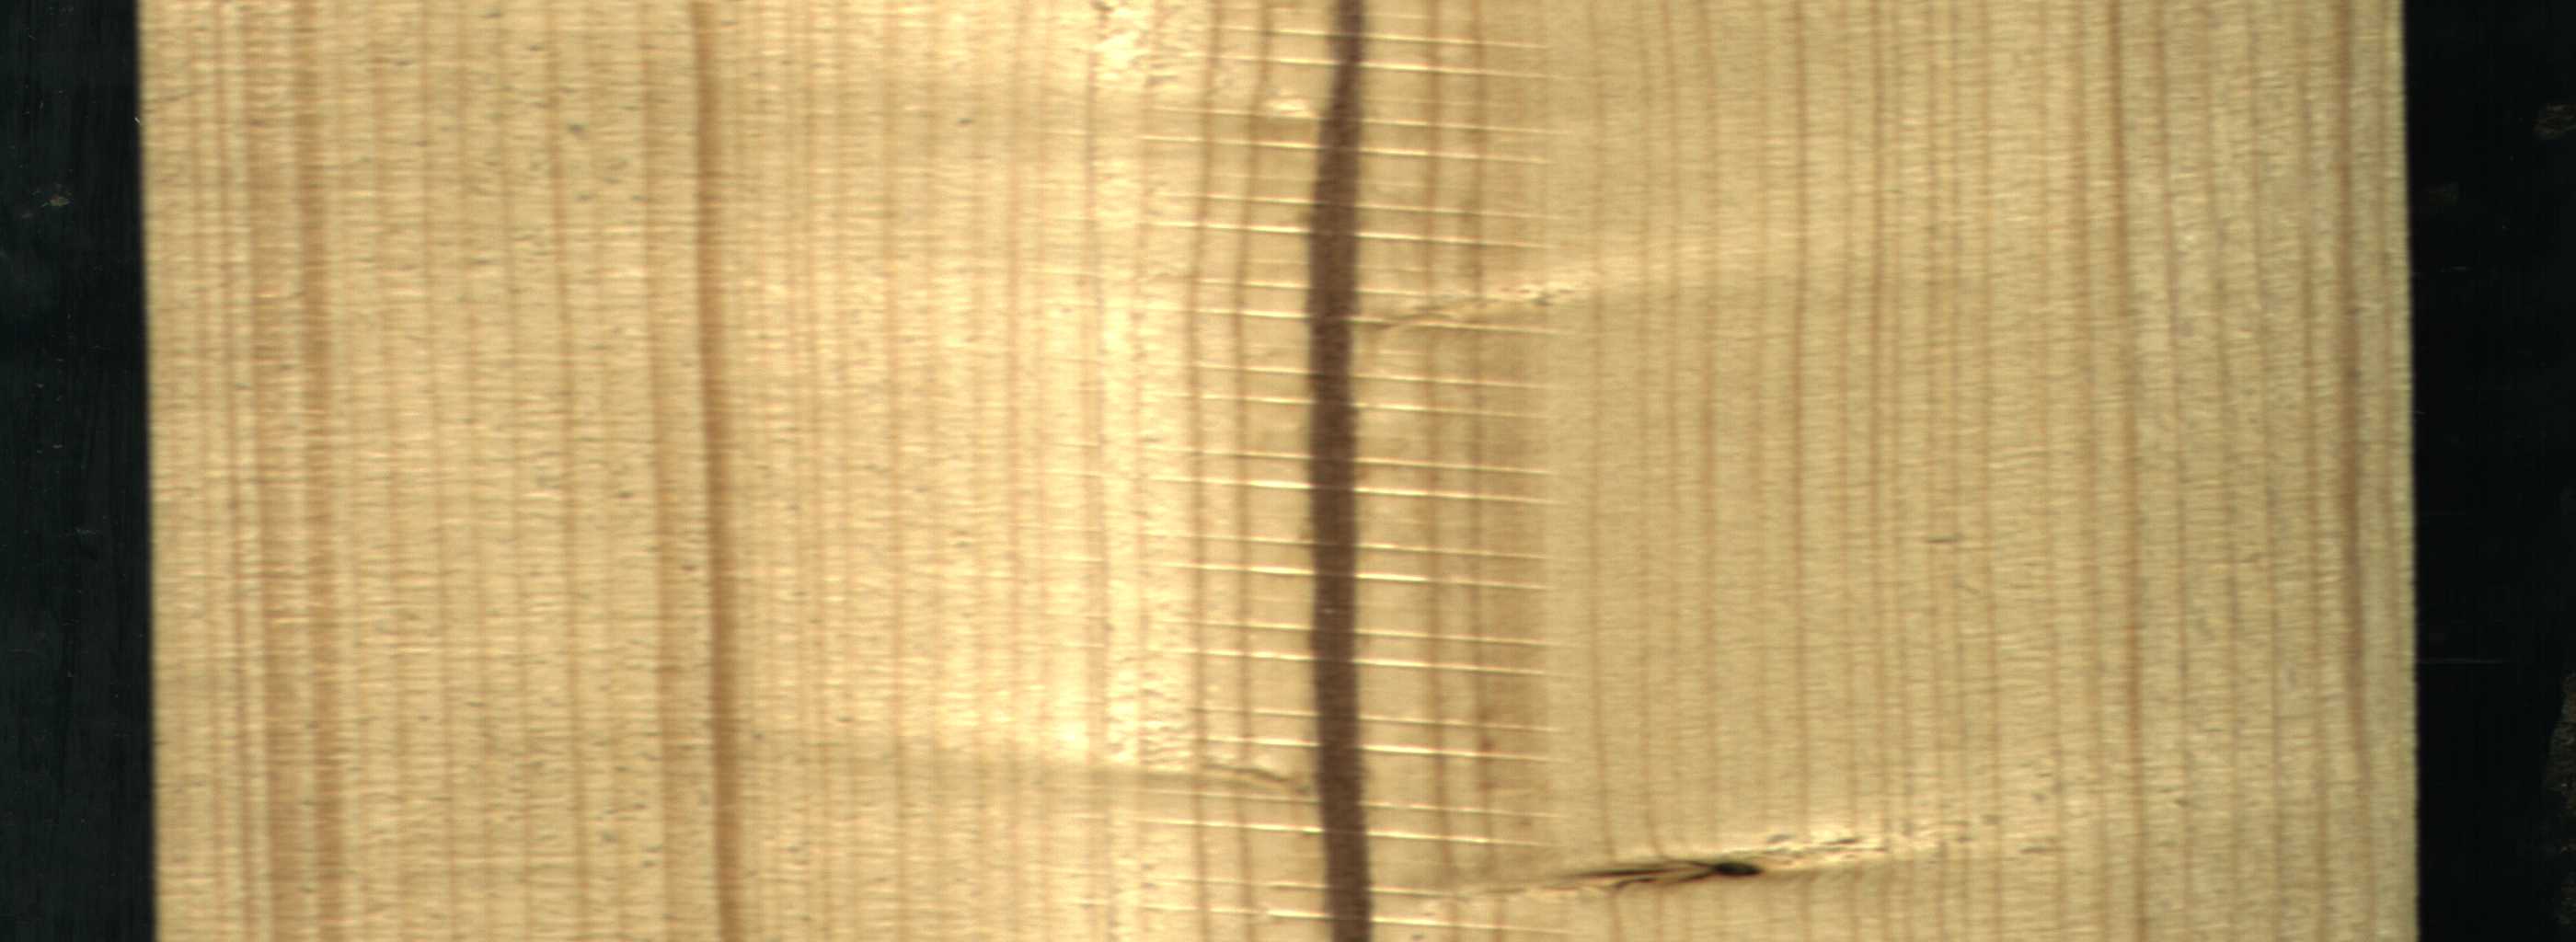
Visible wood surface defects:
Marrow
Dead_Knot